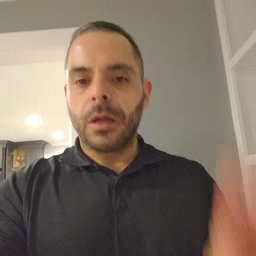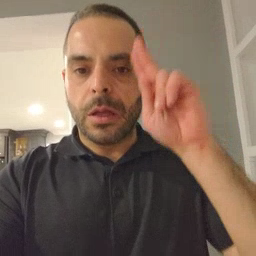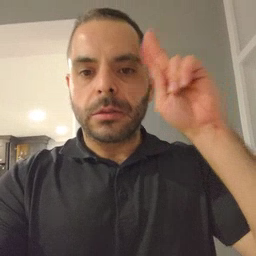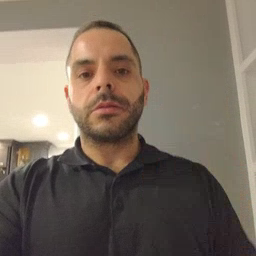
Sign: uncle